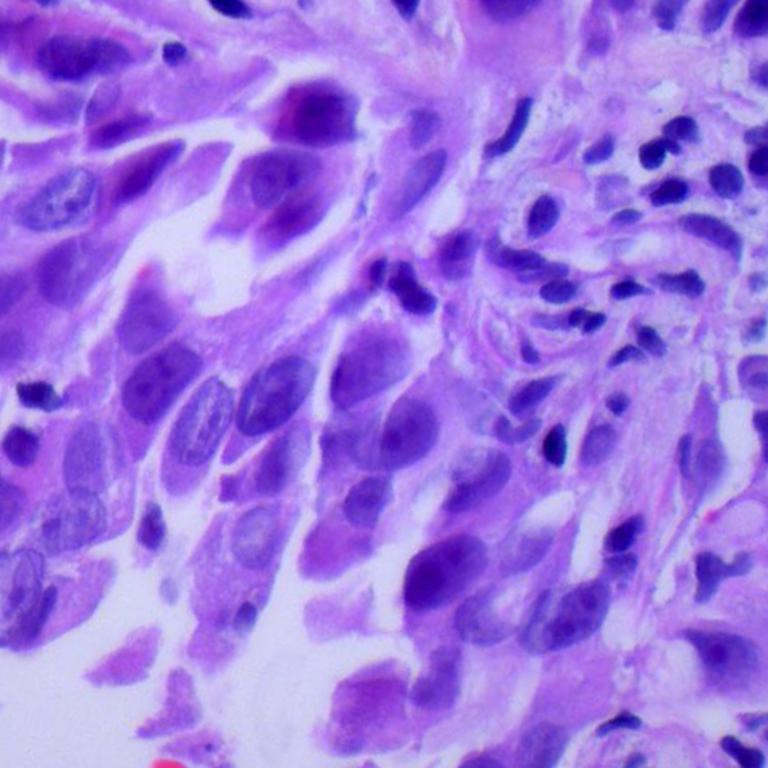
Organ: lung
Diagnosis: adenocarcinomas